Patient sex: M
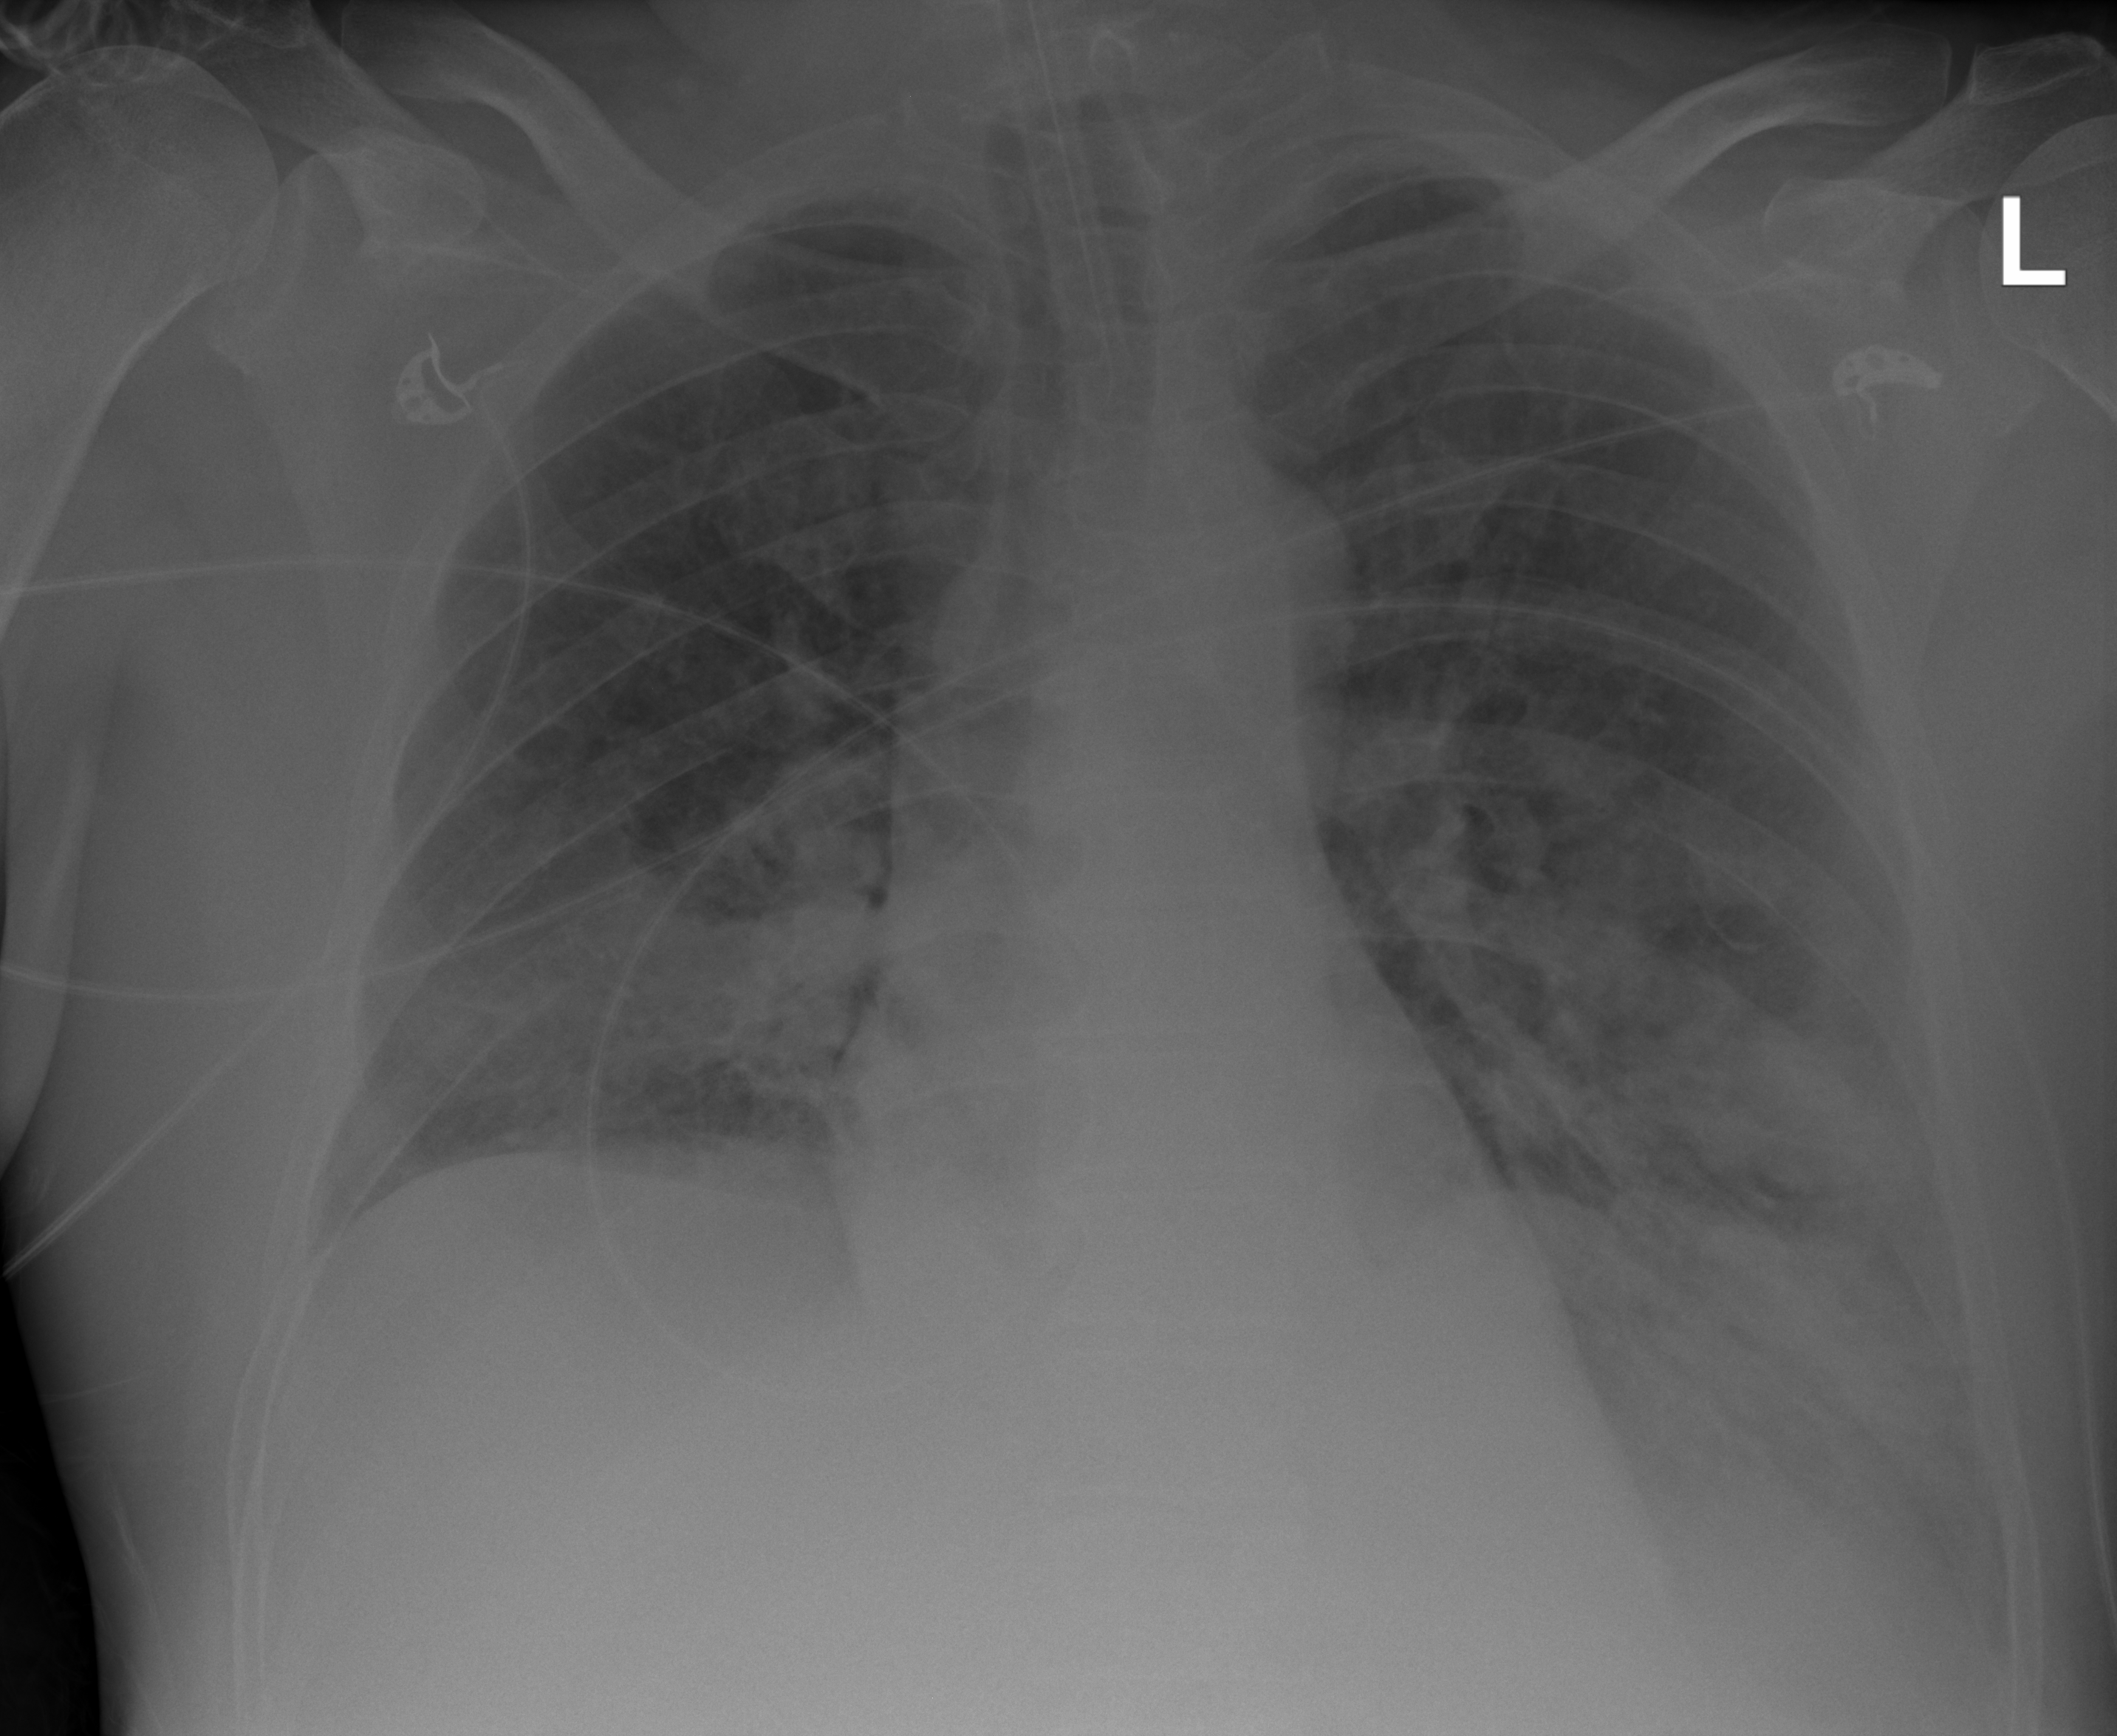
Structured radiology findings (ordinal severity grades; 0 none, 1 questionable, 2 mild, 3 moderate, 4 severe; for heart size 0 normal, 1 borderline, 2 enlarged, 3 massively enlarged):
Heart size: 0
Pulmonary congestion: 0
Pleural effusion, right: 0
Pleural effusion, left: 0
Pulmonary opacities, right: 3
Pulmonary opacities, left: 2
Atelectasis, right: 2
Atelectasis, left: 2